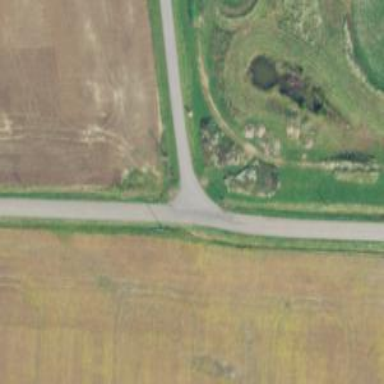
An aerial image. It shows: Tertiary road.